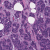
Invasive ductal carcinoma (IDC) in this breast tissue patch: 1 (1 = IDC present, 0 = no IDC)